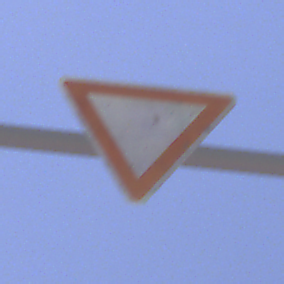
Verkehrszeichen: VorfahrtGewaehren
Umgebung: Outdoor, RoadRail
Tageszeit: Midday
Wetter: Clear
Licht: Natural
Jahreszeit: NotSpecified
Kontrast: HighContrast